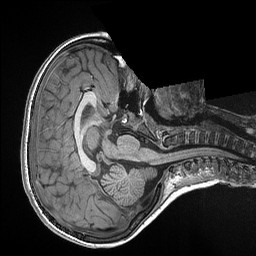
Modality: T1w
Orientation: axial
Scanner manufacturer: siemens
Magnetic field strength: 3 T
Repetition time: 2.3 s
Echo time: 0.00298 s